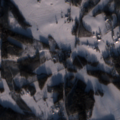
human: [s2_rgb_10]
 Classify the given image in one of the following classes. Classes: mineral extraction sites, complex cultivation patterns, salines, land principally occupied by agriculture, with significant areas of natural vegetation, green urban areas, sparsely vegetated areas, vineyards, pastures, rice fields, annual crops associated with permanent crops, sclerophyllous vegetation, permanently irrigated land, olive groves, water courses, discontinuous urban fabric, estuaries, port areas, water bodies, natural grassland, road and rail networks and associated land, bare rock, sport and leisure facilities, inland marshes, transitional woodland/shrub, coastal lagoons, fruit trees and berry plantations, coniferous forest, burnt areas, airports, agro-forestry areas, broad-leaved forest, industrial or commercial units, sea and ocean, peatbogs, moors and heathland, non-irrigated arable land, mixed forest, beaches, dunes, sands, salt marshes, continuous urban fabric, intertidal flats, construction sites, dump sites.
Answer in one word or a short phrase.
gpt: non-irrigated arable land, land principally occupied by agriculture, with significant areas of natural vegetation, coniferous forest, mixed forest